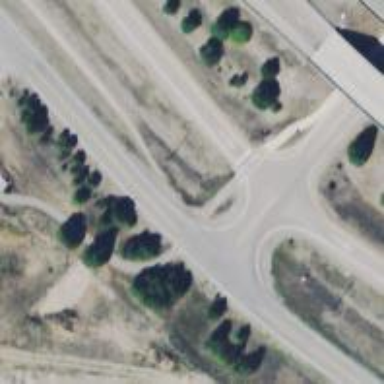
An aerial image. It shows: Uncontrolled crossing on cycleway.